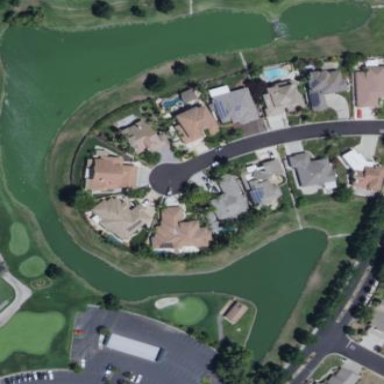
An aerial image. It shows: Water hazard on golf course.